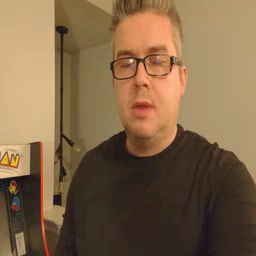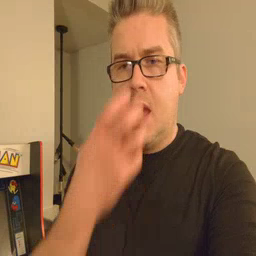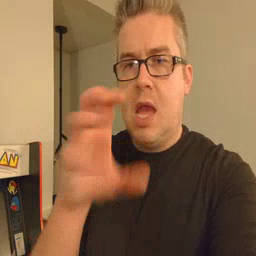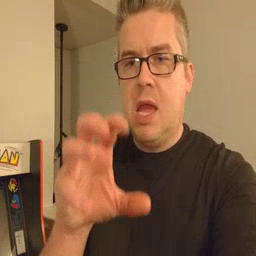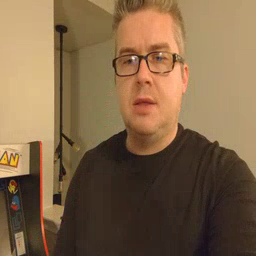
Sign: hot